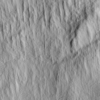
Label: not_dusty